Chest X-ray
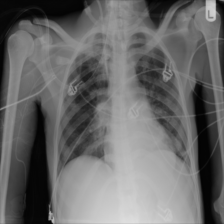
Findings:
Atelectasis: positive
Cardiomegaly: negative
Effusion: negative
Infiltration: positive
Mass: negative
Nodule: negative
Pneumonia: negative
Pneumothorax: negative
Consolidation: negative
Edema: negative
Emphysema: negative
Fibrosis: negative
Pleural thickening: negative
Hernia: negative